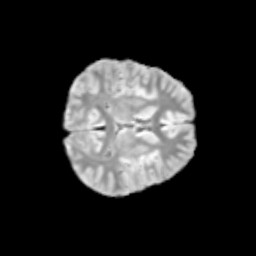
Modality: T2w
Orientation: axial
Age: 11
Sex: male
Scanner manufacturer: siemens
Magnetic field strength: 3 T
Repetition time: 3.8 s
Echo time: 0.07 s